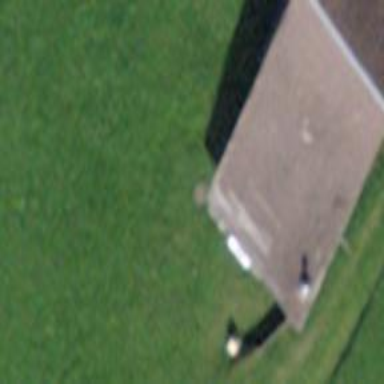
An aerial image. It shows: Farm building.